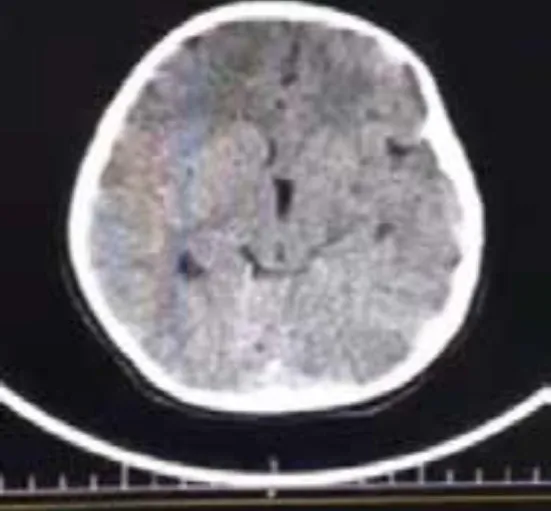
Brain CT scan without contrast. On first day showing dim hypodensity in the left cerebellar hemisphere.
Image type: radiology (ct)